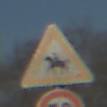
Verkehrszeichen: ReiterRechts
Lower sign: Geschwindigkeit50
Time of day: MorningAfternoon
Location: Outdoor (Suburban)
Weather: PartlyCloudy
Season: NotSpecified
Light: Natural